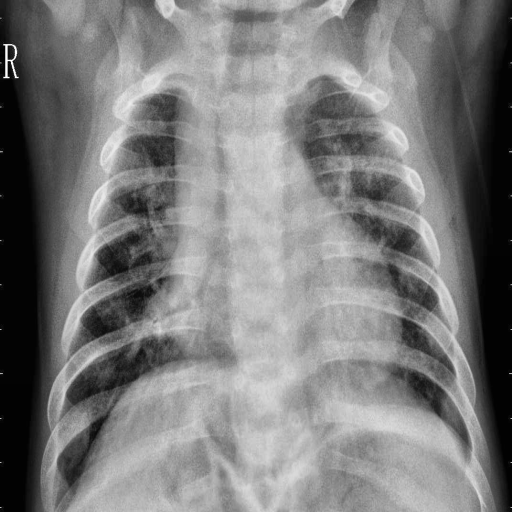
Finding: PNEUMONIA